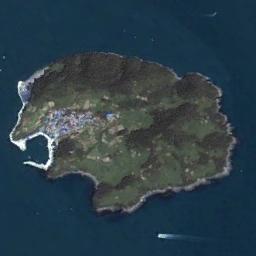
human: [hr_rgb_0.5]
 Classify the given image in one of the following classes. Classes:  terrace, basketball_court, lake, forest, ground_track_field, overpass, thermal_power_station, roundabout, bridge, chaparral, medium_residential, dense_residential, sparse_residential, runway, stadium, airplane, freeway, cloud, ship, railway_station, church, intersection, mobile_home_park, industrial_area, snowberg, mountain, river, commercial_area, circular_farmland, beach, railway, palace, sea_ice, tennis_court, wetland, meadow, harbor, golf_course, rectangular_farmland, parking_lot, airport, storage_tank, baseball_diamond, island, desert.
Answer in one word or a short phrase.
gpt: island